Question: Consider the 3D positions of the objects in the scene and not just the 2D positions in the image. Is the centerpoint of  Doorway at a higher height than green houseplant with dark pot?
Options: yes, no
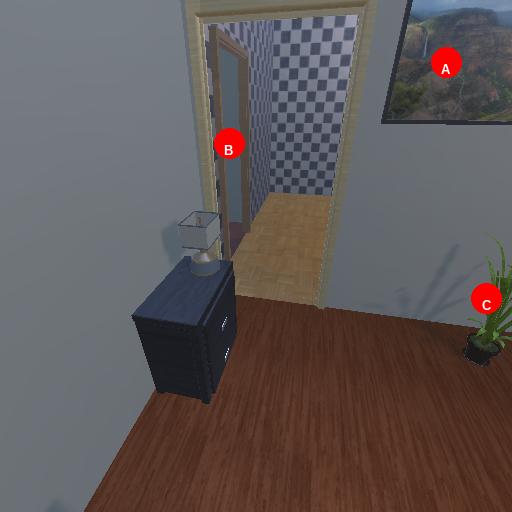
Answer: yes